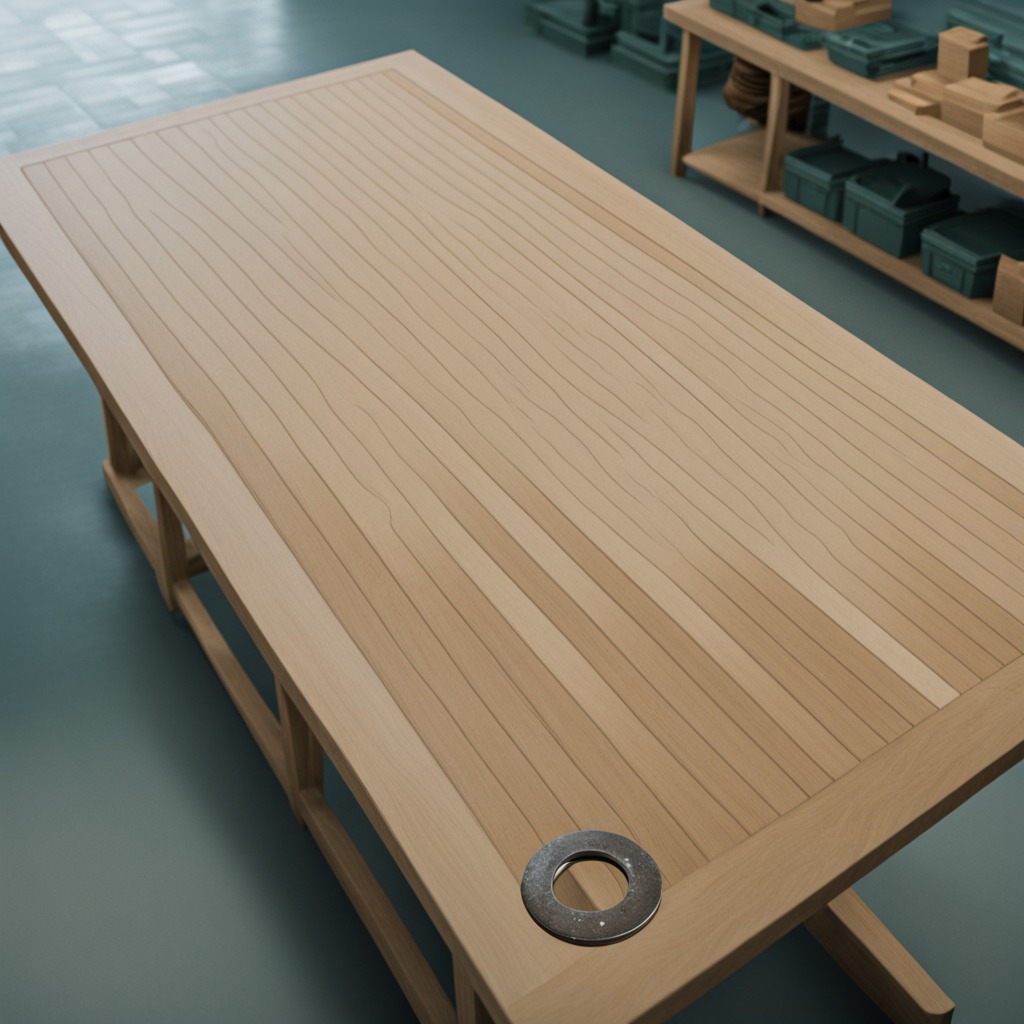
A flat metal washer is lying on a workbench inside a coastal fishing gear workshop.